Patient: sex M, age 49
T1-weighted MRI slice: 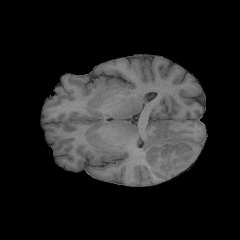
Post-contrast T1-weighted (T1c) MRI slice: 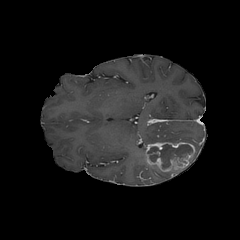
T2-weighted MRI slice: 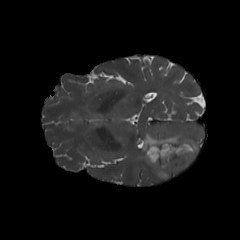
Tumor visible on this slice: yes
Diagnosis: Glioblastoma, IDH-wildtype
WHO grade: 4